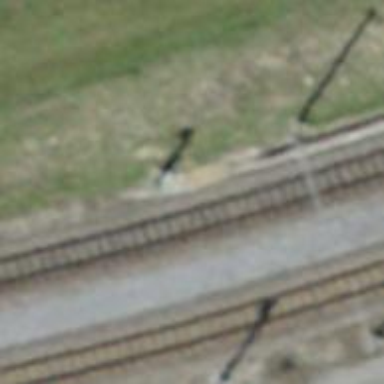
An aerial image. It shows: Railway signal.